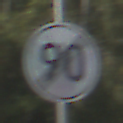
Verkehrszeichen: EndeGeschwindigkeit90
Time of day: Midday
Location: Outdoor (Nature)
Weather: Clear
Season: Summer
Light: Natural